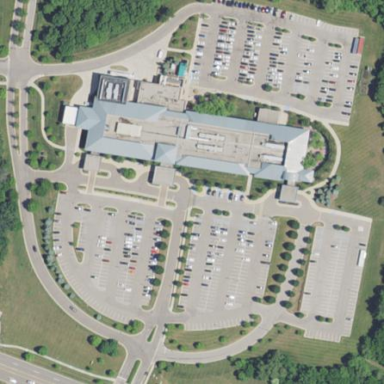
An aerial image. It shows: Hospital providing healthcare services.